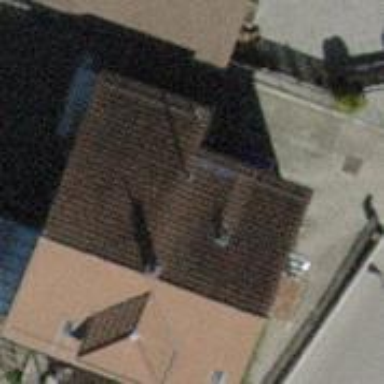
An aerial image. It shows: Building with pitched roof.